The plot is a Hilbert-envelope spectrum of a rotating bearing's acceleration signal, annotated with the bearing's characteristic defect frequencies. Determine the bearing's health state. Answer with exactly one of: normal, inner_race, outer_race, ball.
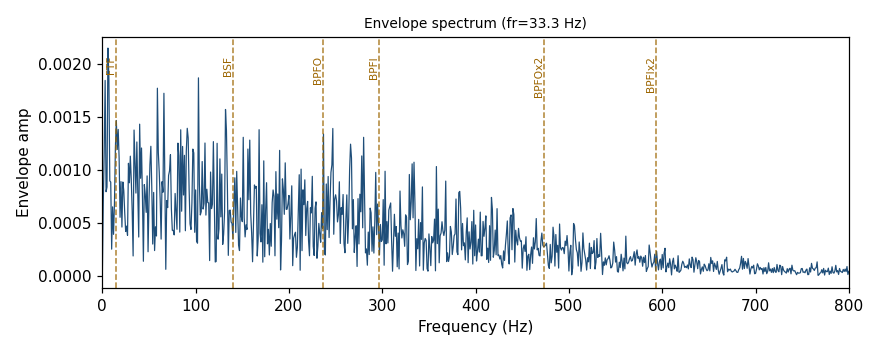
Answer: normal